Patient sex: M
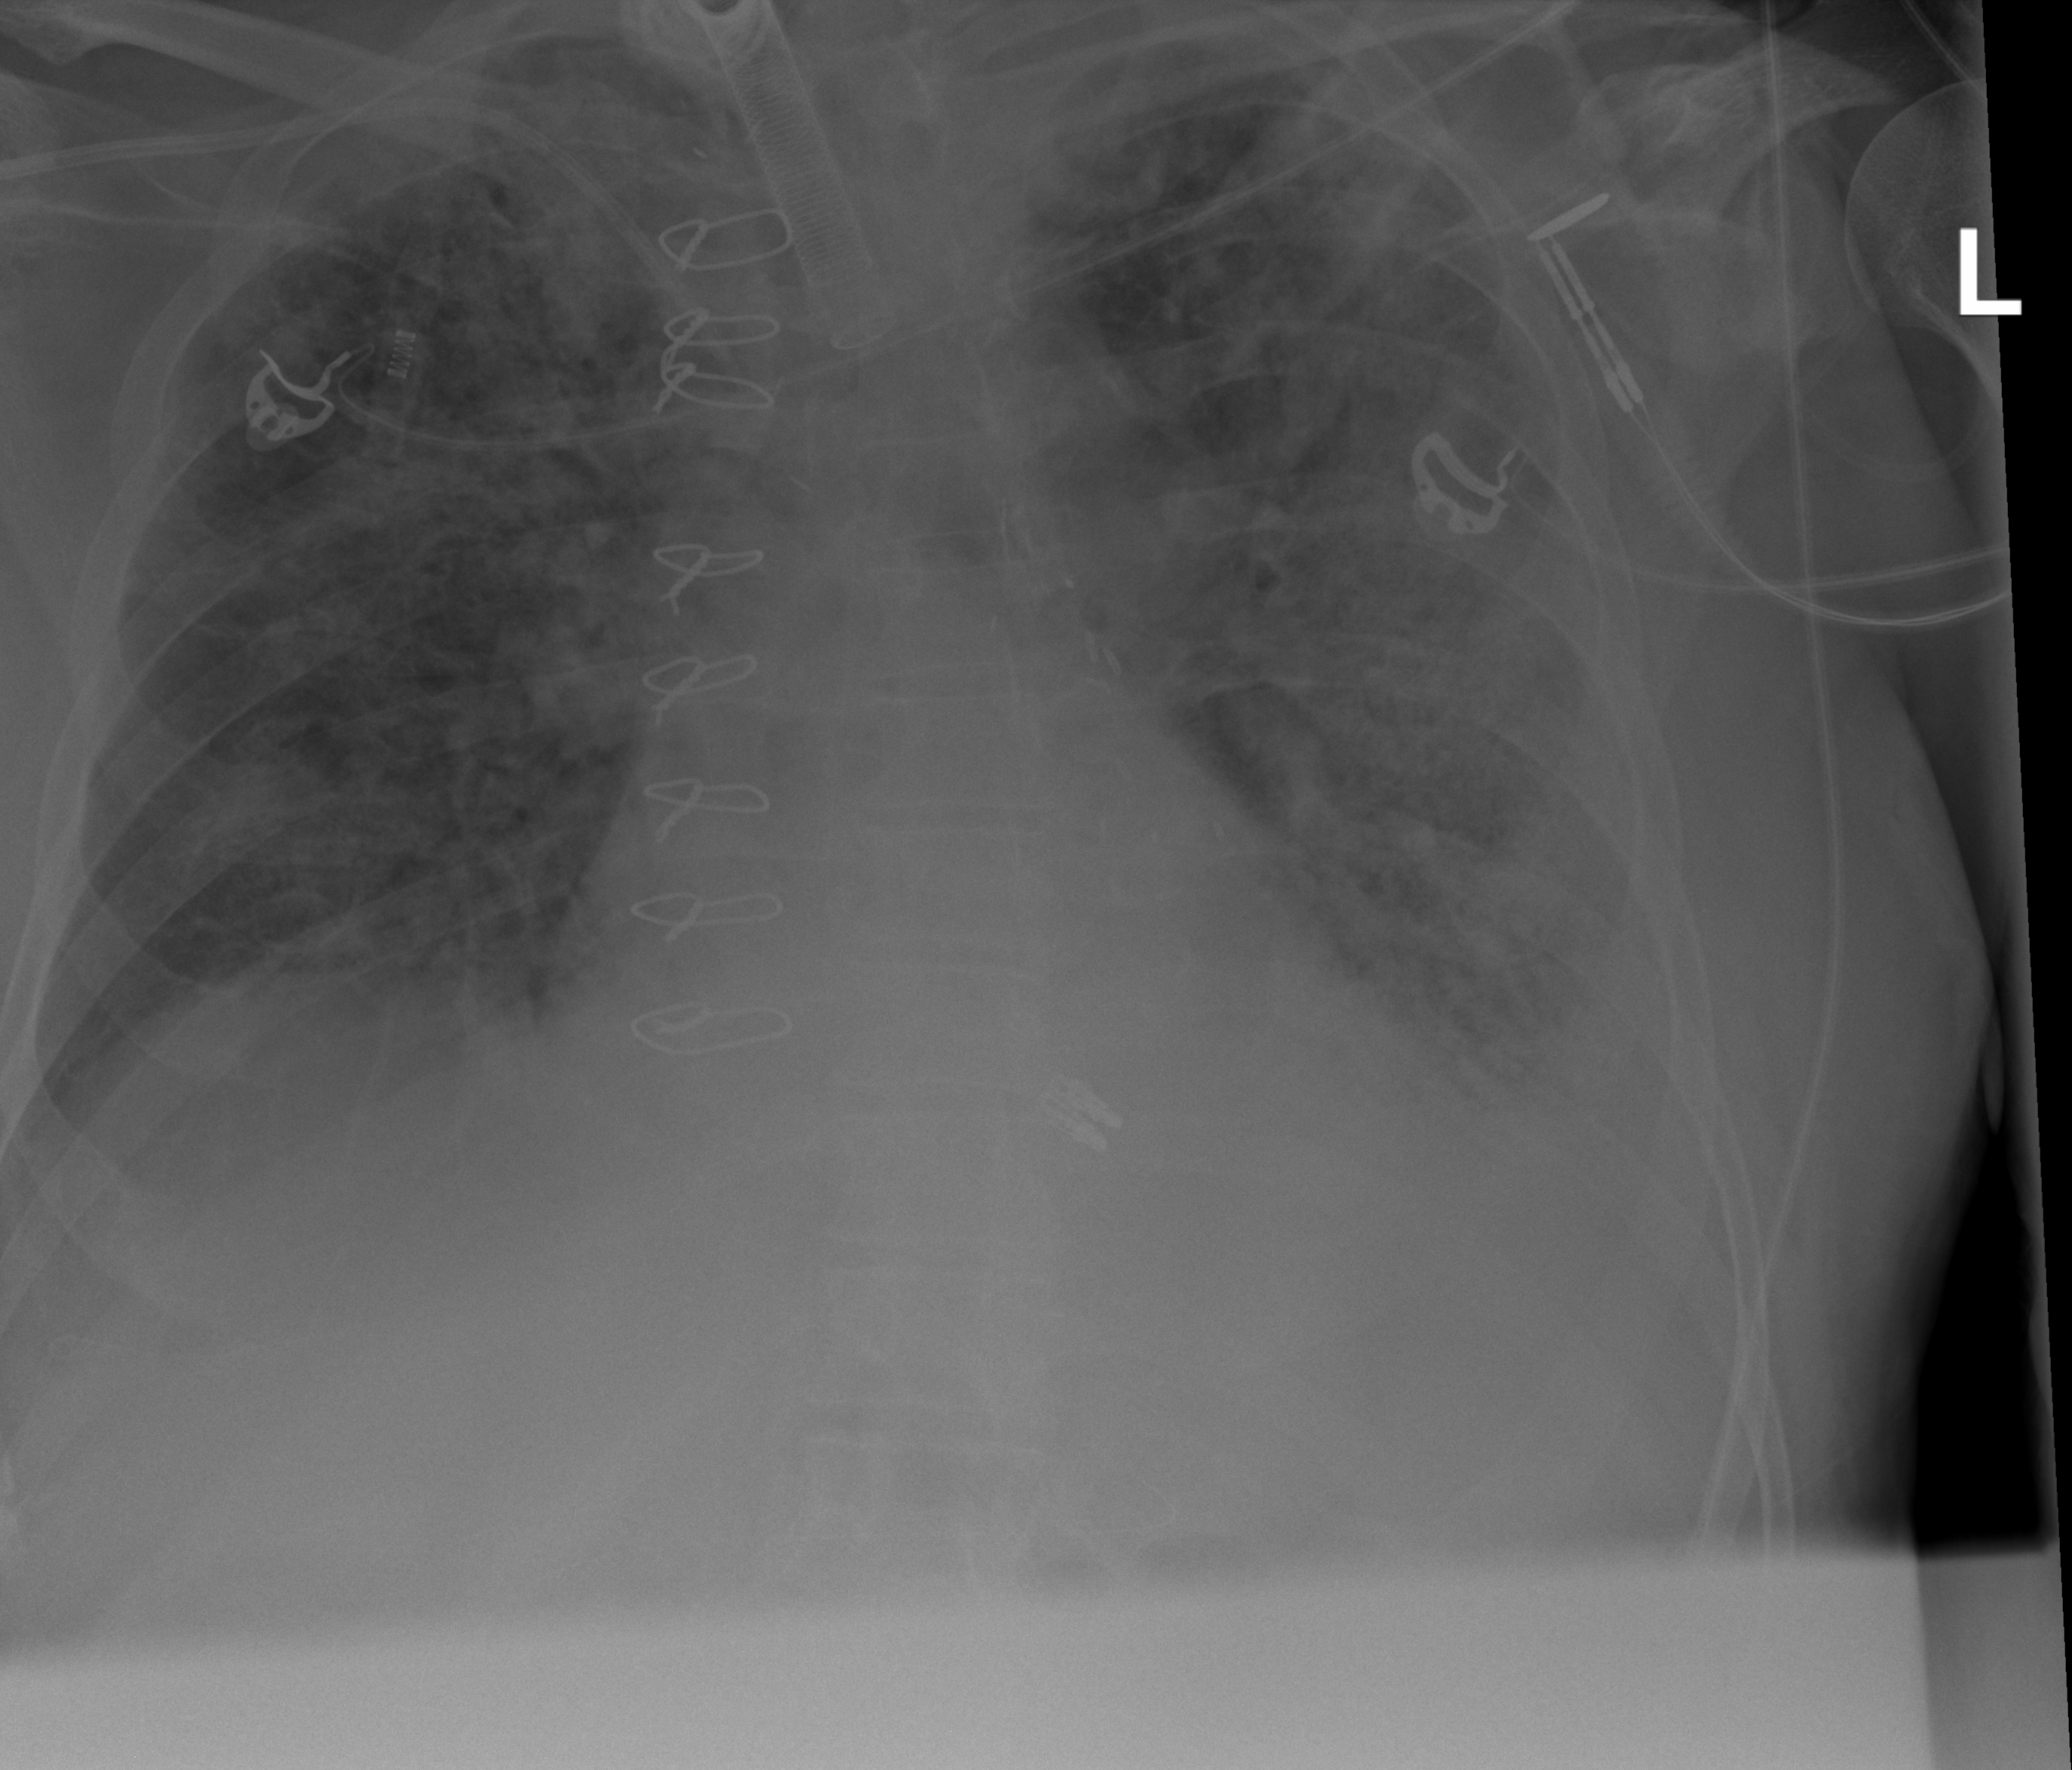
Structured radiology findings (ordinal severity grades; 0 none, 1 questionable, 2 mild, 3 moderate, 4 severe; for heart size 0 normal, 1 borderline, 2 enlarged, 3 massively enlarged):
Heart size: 0
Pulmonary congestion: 0
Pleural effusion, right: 0
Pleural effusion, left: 2
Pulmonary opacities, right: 3
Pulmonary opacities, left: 3
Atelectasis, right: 2
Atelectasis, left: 2